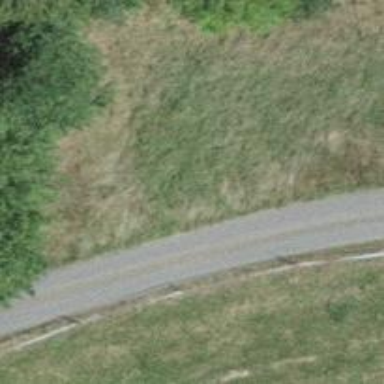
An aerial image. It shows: Unclassified road.